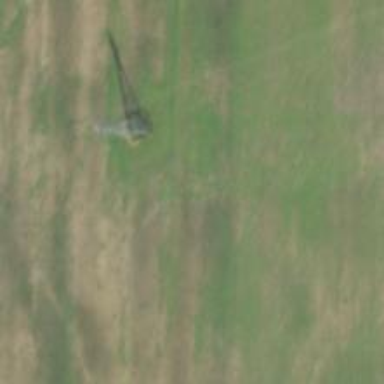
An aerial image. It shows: Lattice structure tower used for power transmission.